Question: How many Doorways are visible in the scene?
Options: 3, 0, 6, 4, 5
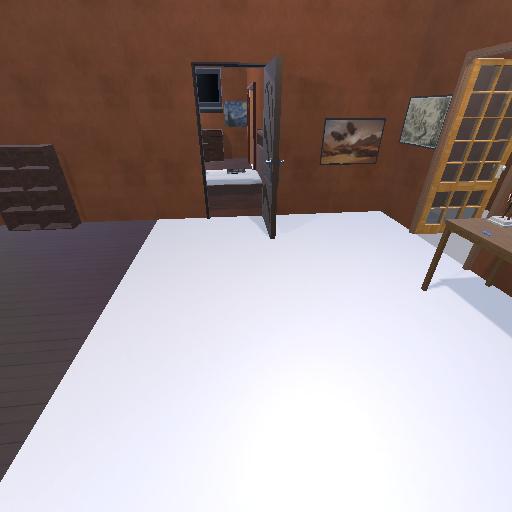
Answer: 3